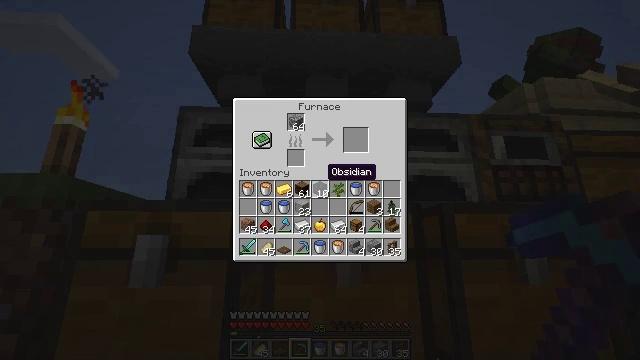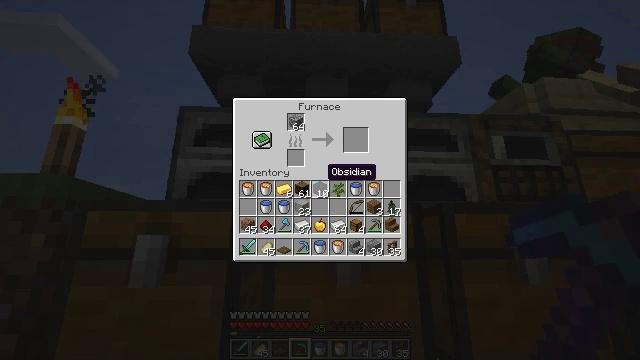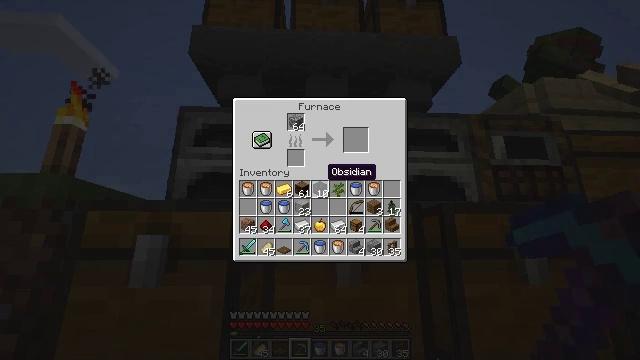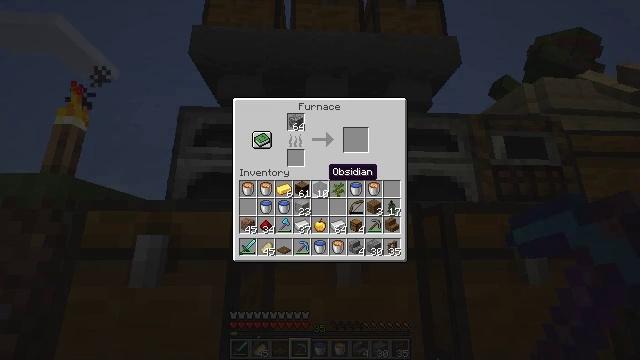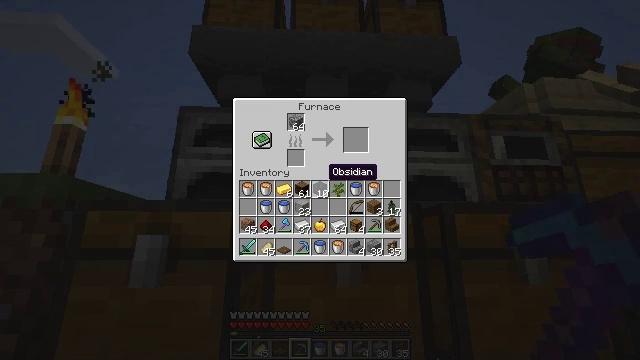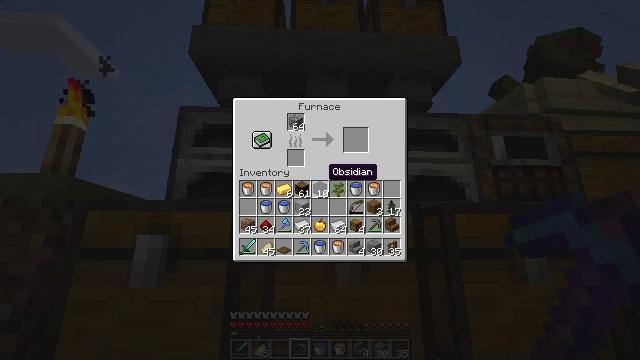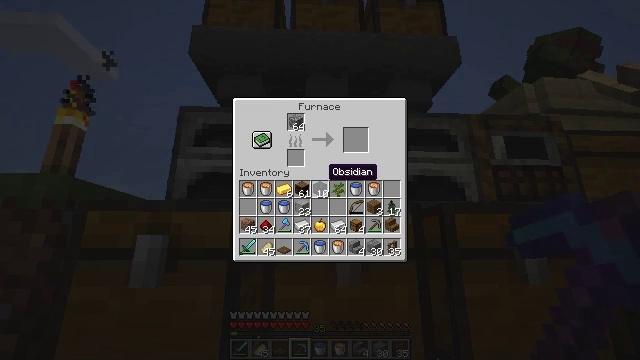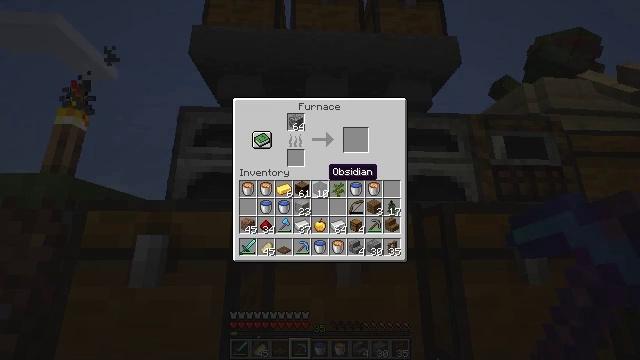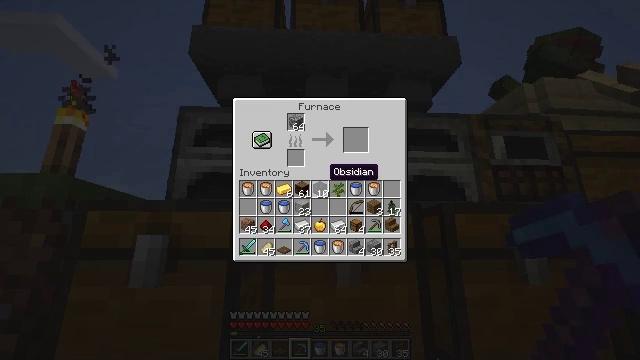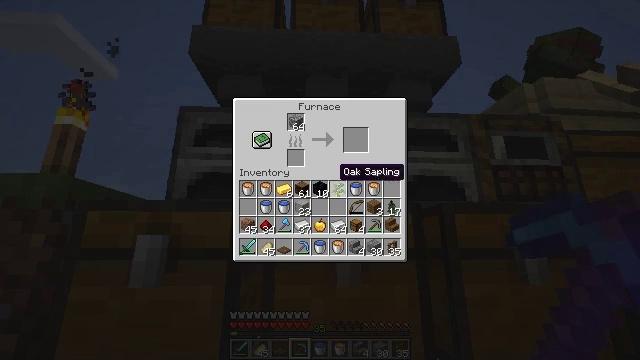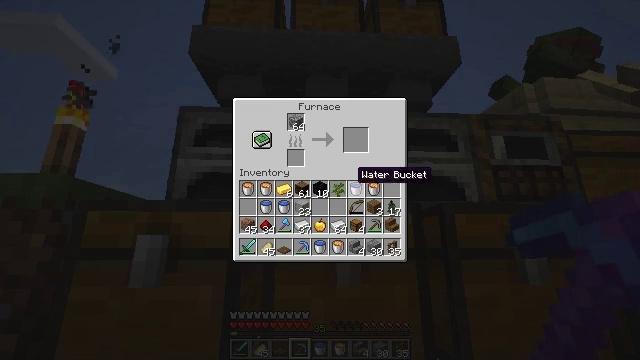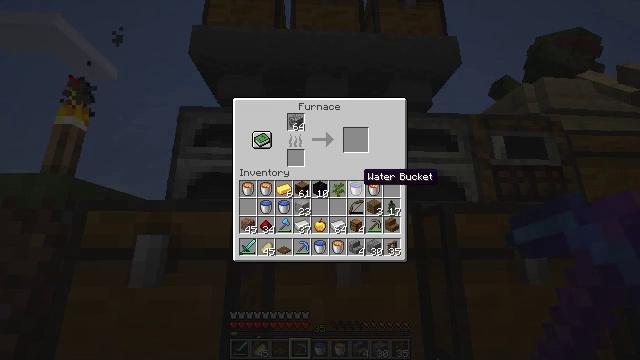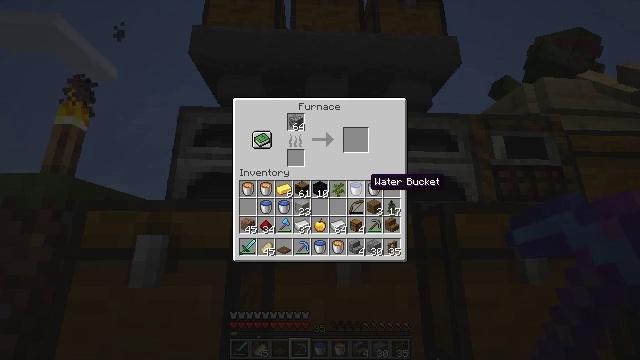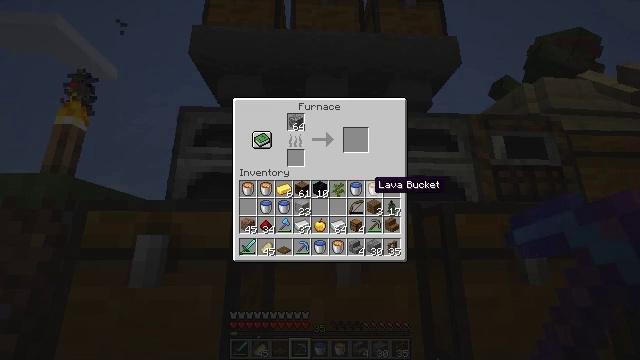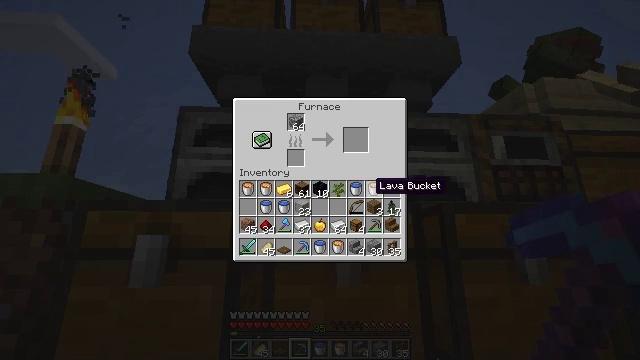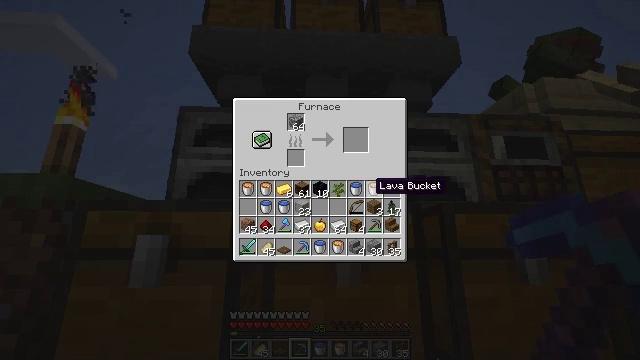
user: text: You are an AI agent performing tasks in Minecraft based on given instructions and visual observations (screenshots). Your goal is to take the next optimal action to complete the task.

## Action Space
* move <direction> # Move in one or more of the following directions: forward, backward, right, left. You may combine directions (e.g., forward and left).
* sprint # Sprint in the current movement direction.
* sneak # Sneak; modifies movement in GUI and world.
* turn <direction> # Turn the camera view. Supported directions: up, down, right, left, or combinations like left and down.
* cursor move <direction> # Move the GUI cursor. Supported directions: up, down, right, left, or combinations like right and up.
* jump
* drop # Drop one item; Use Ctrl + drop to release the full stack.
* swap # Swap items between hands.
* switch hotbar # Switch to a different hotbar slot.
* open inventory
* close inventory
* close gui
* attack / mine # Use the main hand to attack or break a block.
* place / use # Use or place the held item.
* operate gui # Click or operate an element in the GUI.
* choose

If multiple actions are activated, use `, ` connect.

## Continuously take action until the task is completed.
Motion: motion action
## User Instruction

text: Combine iron ingot and flint in the crafting table to make flint and steel.
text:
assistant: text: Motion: no_op
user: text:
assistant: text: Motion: no_op
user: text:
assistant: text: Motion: no_op
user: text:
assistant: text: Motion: no_op
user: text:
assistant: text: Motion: sneak
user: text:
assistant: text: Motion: sneak
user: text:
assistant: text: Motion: sneak
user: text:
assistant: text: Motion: sneak
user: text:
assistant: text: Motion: sneak, cursor move right
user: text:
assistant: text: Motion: sneak, cursor move right
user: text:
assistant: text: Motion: sneak
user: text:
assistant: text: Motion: sneak, cursor move right
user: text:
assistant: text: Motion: sneak
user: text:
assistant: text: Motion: sneak
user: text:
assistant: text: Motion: sneak
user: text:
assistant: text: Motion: sneak
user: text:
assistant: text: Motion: sneak
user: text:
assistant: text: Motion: sneak
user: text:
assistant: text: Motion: sneak
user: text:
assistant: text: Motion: sneak, operate gui
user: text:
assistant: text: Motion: sneak, operate gui
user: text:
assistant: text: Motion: sneak
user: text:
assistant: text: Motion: sneak
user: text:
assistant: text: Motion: sneak
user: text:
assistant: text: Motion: sneak
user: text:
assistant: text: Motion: sneak
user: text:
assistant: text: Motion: no_op
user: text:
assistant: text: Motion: no_op
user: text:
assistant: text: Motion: no_op
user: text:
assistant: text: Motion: no_op